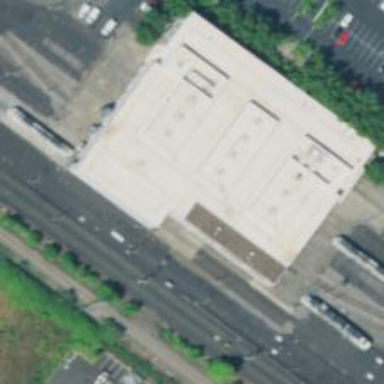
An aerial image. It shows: Light rail tunnel with electrified contact line passing through building passage in service yard.